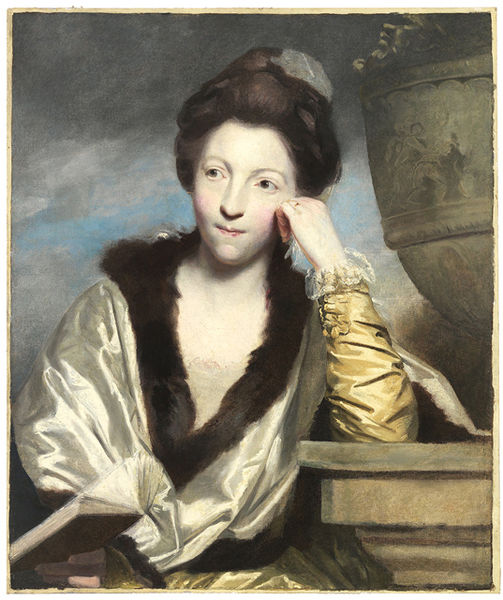
Titel: Mrs. Barnard
Künstler: Joshua Reynolds
Standort: Amherst (Massachusetts, USA)
Institution: Mead Art Museum, Amherst College
Schlagwörter: blau, feder, umhang, wolken, frau, weiss, dame, pelz, sockel, portrait, gold, seide, vase, fell, japan, fancy, hat, white, black, collar, dark, dress, face, grey, hair, lace, nose, painting, sit, sitting, sleeve, woman, yellow, looking, morgenmantel, pink, brown, rüschen, buch, china, sad, silver, skin, orange, eyes, coat, fur, mouth, silk, leaning, reading, satin, urn, zuhören, bent, thinking, fingers, book, lips, pale, pottery, rich, angry, ring, pels, wealthy, geischa, har, elbow, bitter